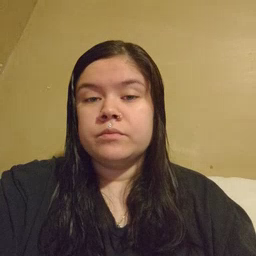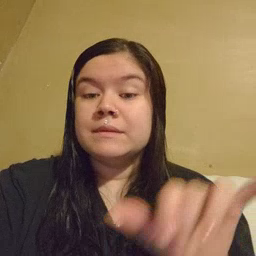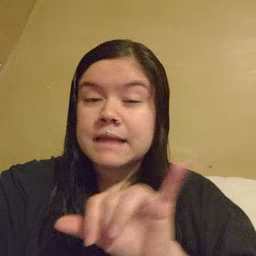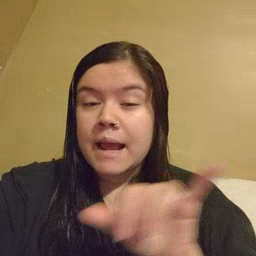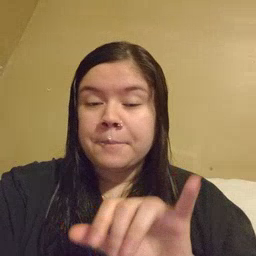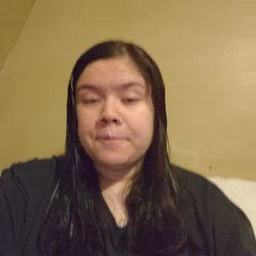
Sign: same